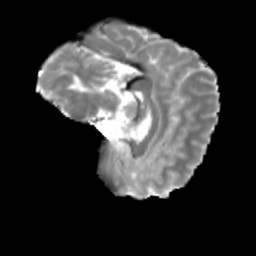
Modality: T2w
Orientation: sagittal
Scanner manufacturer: siemens
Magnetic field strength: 3 T
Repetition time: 4 s
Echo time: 0.0594 s